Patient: sex M, age 61
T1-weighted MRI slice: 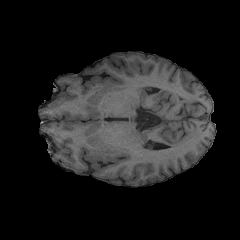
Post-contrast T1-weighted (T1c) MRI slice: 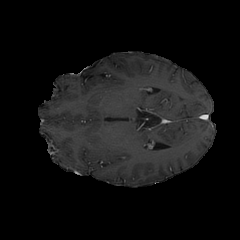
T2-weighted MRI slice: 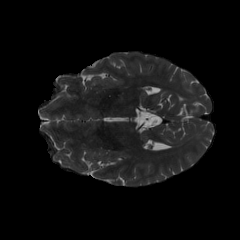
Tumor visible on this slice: no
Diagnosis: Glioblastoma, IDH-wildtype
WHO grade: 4